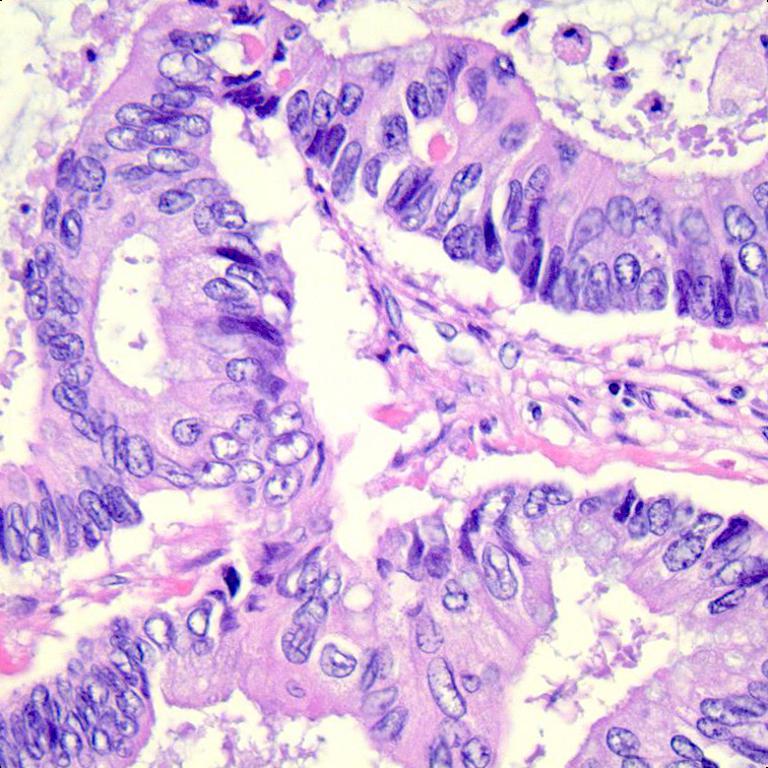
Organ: colon
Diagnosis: adenocarcinomas